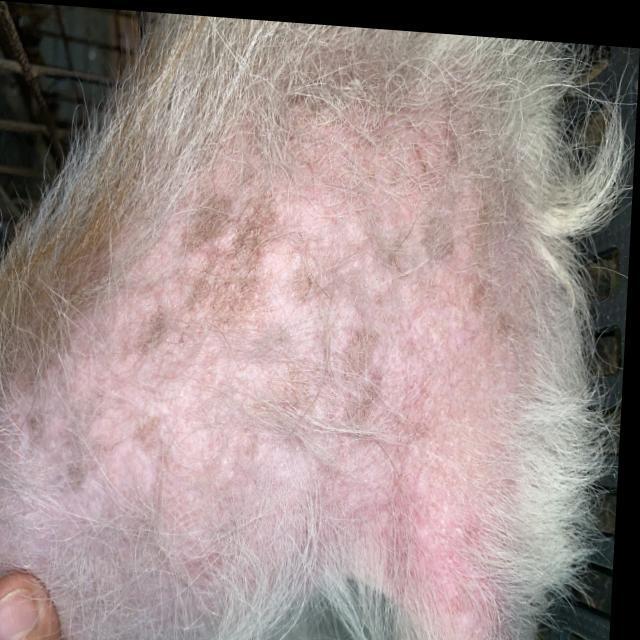
Canine demodicosis (Demodex mange) — caused by Demodex canis mites. Presents with alopecia, follicular papules, pustules, and comedones. Often localized on face and forelimbs.